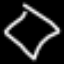
Label: diamond